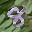
Label: 8